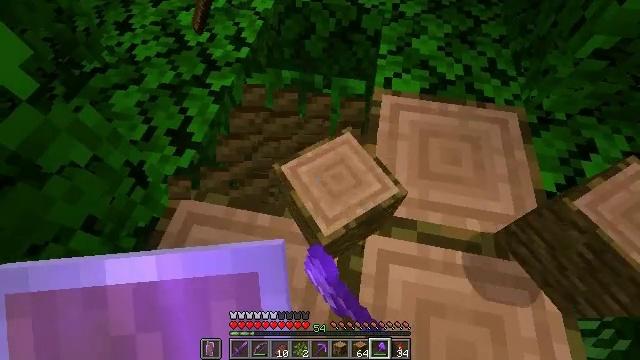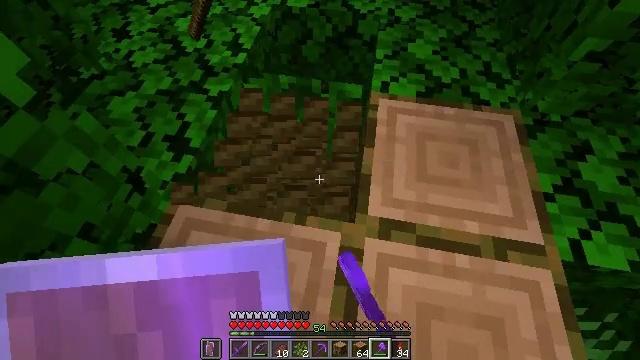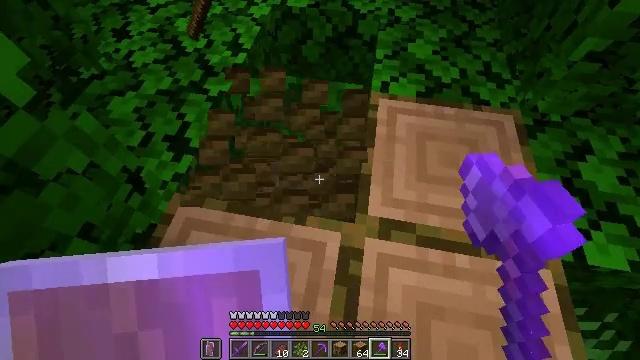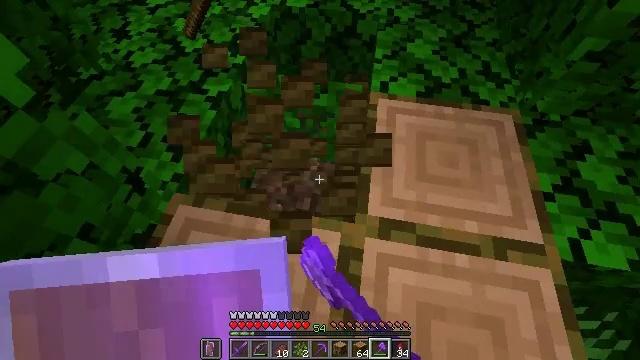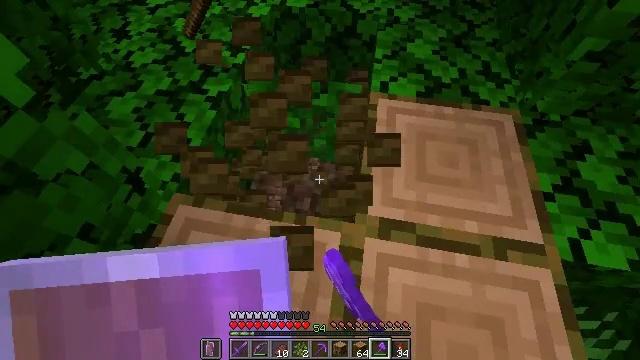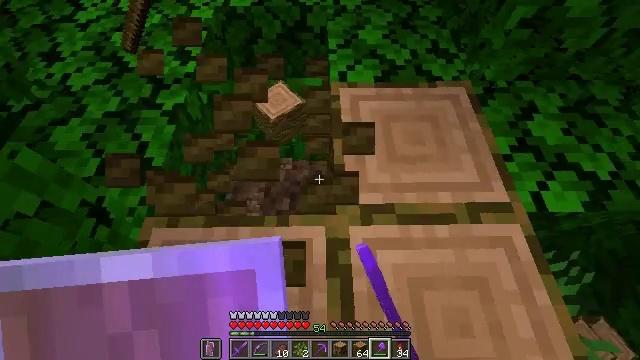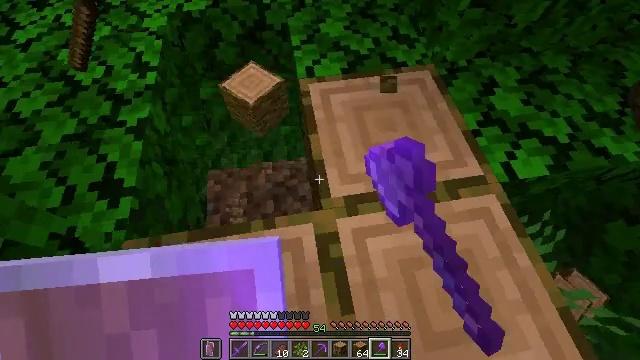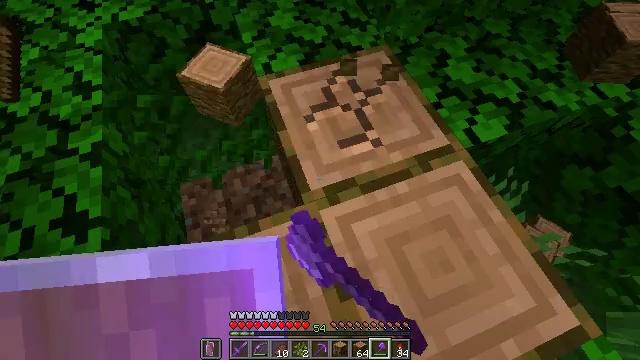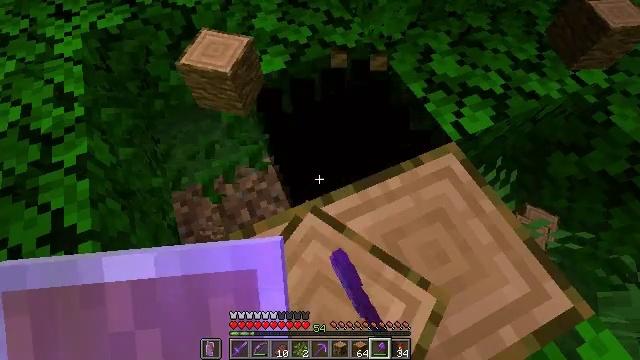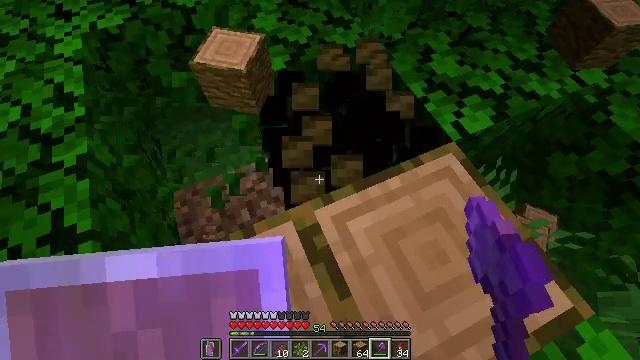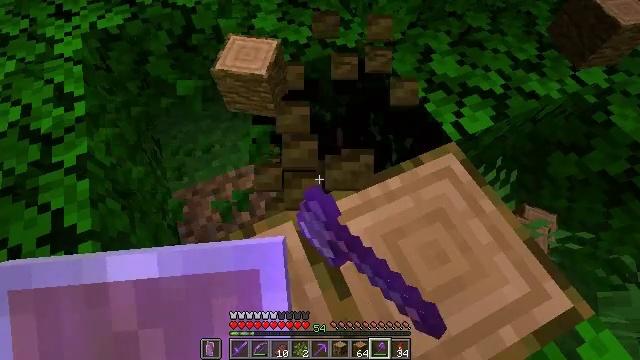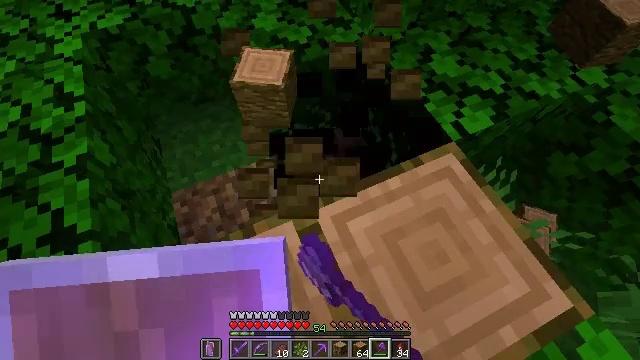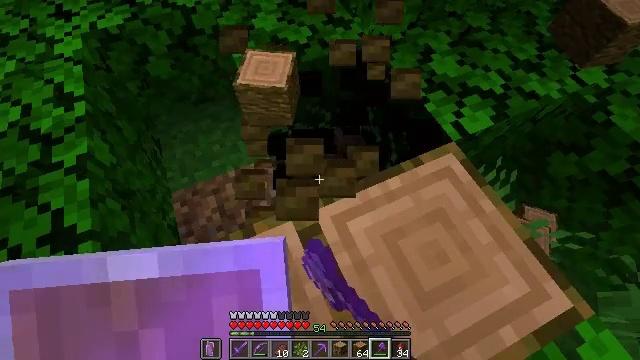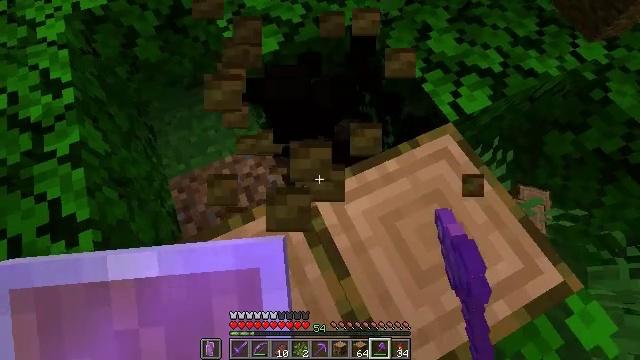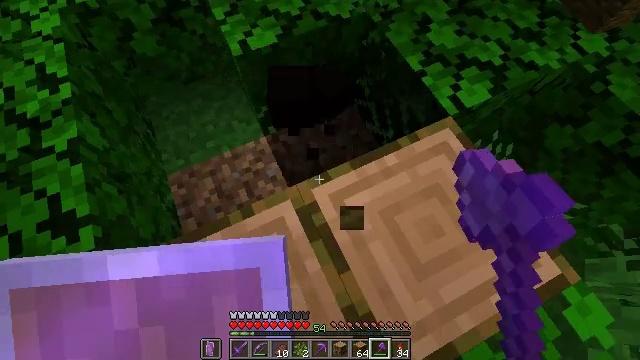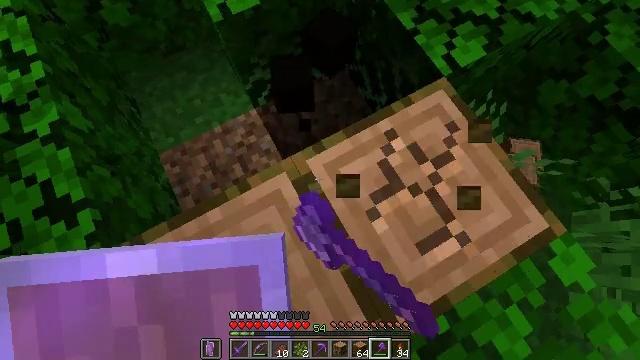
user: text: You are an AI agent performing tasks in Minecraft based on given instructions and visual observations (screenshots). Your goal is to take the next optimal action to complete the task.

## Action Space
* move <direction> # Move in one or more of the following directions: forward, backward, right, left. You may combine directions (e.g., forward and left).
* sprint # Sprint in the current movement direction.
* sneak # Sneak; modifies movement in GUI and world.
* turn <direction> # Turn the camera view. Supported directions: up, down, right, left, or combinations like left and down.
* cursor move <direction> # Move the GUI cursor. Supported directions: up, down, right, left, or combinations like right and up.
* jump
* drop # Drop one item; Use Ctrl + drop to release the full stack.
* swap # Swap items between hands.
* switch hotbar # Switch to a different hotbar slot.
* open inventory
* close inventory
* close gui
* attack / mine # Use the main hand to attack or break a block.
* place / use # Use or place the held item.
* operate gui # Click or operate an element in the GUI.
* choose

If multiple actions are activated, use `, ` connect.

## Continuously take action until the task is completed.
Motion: motion action
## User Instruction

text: Break the jungle log to gather wood.
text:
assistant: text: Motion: sneak, attack / mine
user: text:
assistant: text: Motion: sneak, attack / mine
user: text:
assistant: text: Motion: sneak, attack / mine
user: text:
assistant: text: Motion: sneak, attack / mine
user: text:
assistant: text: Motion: sneak, turn right, attack / mine
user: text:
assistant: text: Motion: sneak, turn right, attack / mine
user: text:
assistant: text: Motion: sneak, turn right and down, attack / mine
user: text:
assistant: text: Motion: sneak, turn right, attack / mine
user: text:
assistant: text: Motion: sneak, attack / mine
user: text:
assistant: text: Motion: sneak, attack / mine
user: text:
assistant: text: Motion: sneak, attack / mine
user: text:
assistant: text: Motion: sneak, attack / mine
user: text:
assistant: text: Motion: sneak, turn right and down, attack / mine
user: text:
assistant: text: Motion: sneak, turn down, attack / mine
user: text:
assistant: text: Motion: sneak, turn right and down, attack / mine
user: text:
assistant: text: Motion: sneak, turn right and down, attack / mine
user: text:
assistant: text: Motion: sneak, turn down, attack / mine
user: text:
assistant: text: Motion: sneak, attack / mine
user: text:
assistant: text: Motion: sneak, turn left, attack / mine
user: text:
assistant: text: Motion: sneak, attack / mine
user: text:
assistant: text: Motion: sneak, turn left and up, attack / mine
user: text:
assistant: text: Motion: sneak, turn left and up, attack / mine
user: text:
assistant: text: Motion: sneak, turn left, attack / mine
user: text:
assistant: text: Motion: sneak, turn left and down, attack / mine
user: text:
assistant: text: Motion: sneak, turn left, attack / mine
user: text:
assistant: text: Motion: sneak, turn left and down, attack / mine
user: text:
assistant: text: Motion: sneak, turn left, attack / mine
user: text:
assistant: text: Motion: sneak, attack / mine
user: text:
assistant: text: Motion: sneak, attack / mine